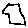
Label: hexagon